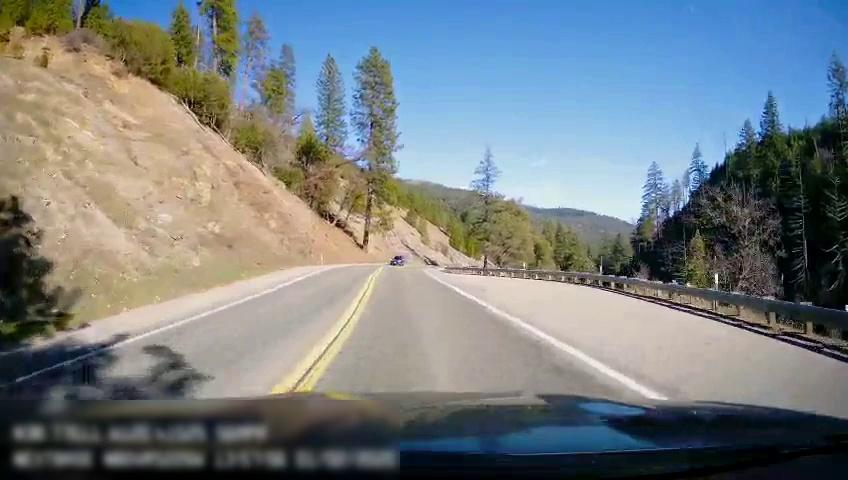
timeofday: Day
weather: Sunny
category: Drivable Space
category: Drivable Space
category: Vehicles | Car
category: Lanes | Opposite Lane
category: Lanes | Current Lane
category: Lanes | Opposite Lane
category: Lanes | Current Lane